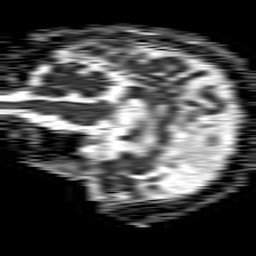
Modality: ADC
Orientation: sagittal
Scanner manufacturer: philips
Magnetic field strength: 1.5 T
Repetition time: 4.6 s
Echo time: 0.08517 s